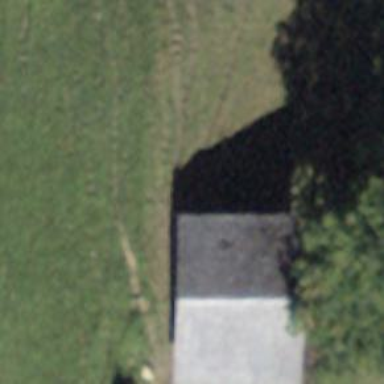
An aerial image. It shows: Rural barn.